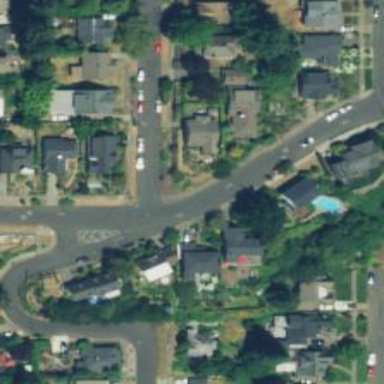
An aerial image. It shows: Residential road with sidewalk on the left.